Interaction volume radius: 5 \u00c5
Interaction volume height: 20 \u00c5
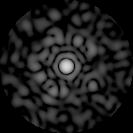
Disorder parameter: 0.8032